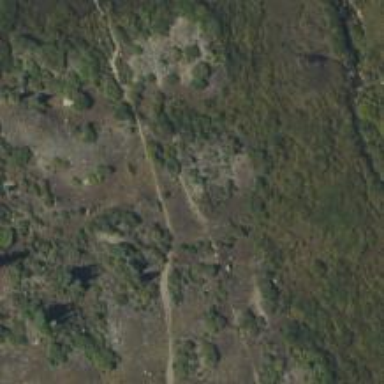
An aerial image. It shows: Path.